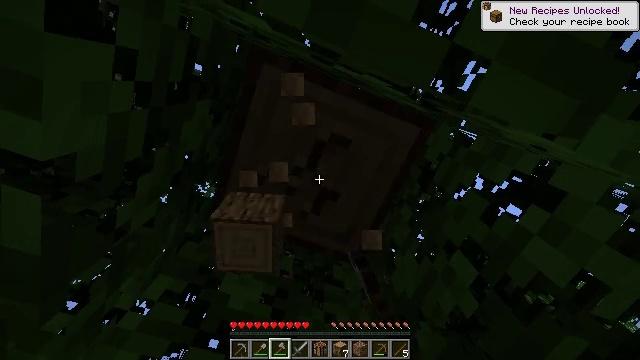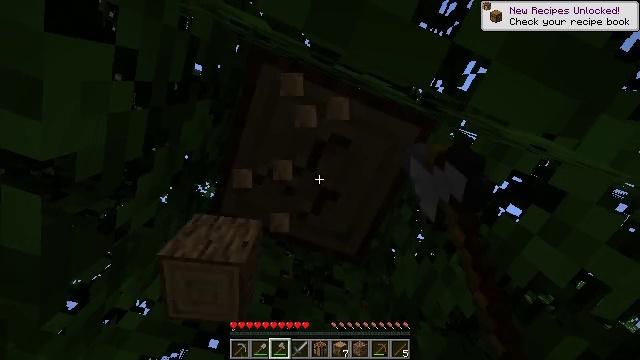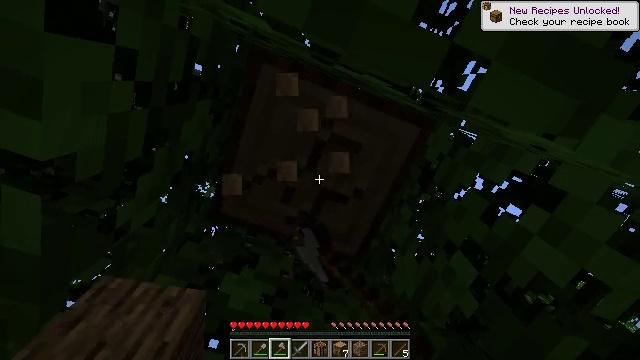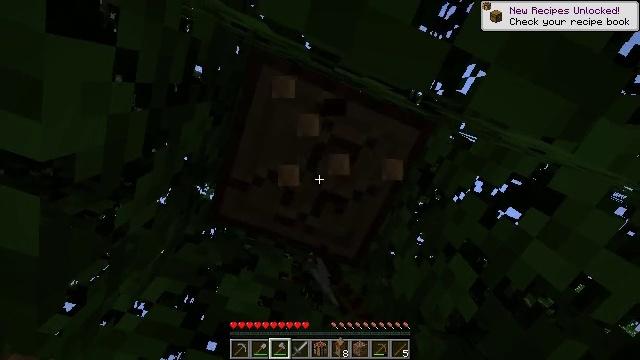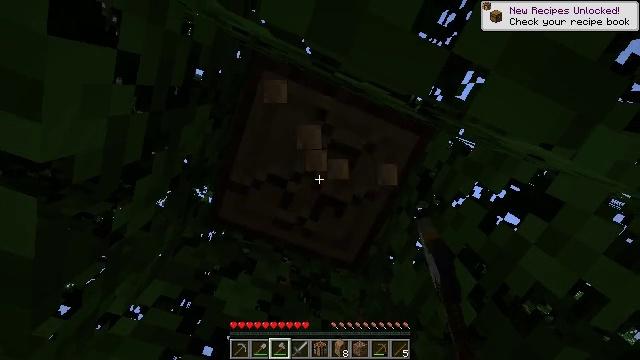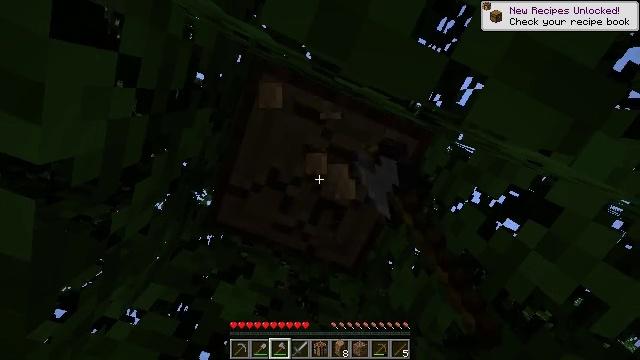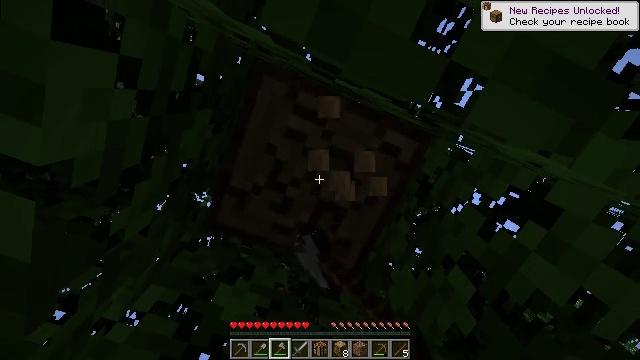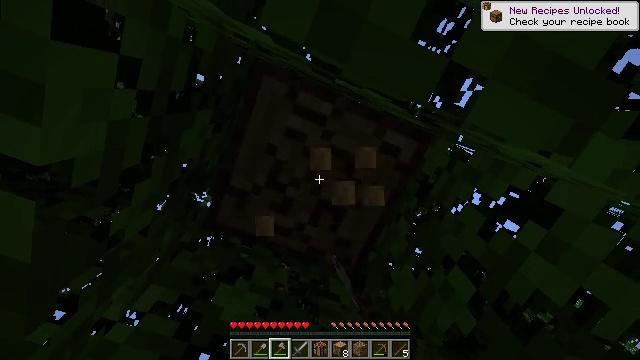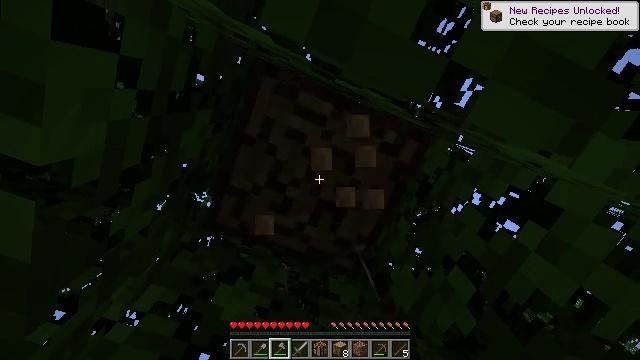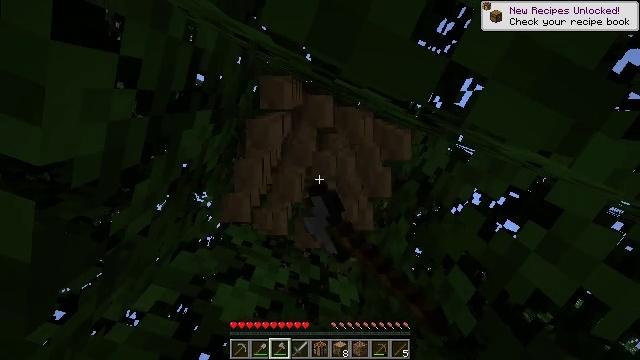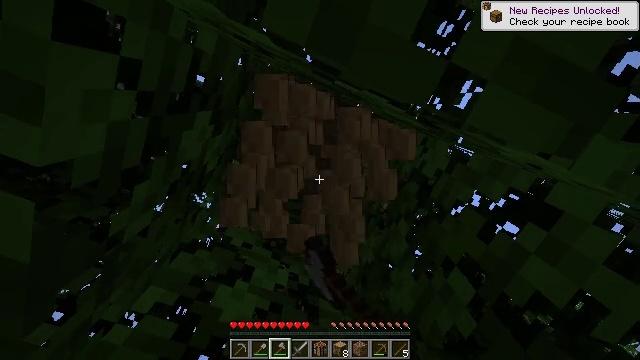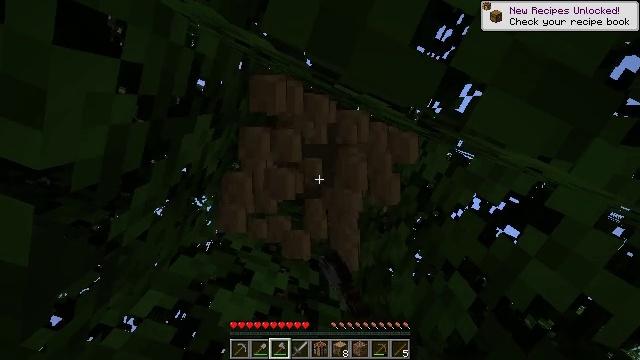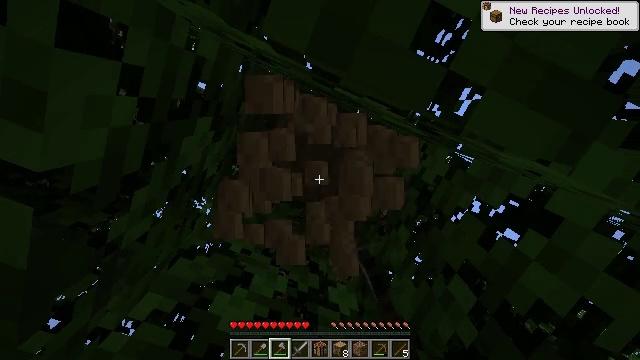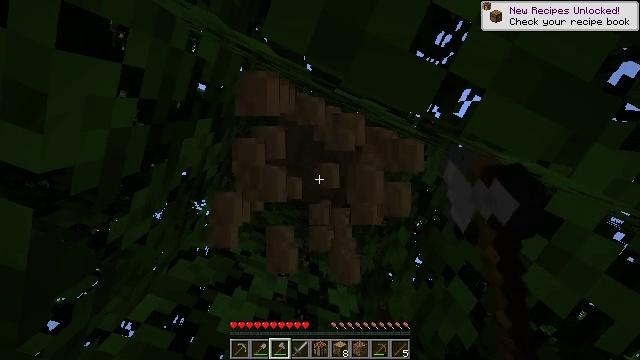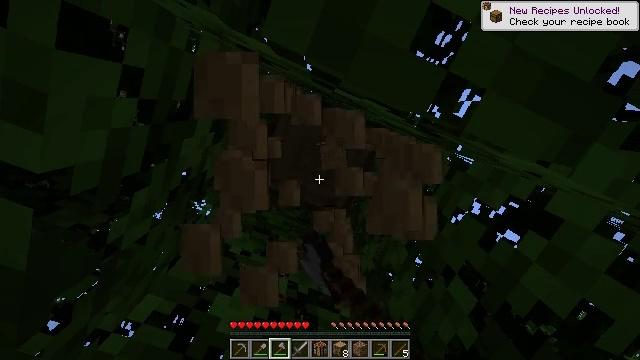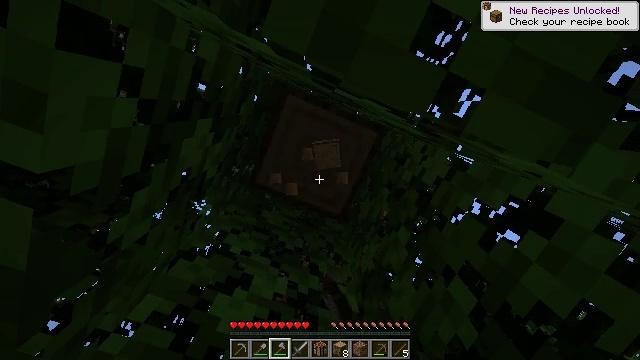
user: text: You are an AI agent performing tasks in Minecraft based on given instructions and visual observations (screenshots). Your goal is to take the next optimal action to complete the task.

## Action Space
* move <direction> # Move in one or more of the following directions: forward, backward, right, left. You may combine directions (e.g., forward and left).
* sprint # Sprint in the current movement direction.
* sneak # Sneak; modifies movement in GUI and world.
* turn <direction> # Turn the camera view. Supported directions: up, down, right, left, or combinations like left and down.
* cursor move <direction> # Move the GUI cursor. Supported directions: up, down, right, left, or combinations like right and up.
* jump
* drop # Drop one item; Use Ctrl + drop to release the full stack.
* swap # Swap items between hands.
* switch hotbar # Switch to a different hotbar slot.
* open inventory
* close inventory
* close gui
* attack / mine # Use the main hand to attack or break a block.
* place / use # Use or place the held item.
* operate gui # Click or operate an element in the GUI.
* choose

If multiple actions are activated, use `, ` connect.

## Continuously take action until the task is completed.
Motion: motion action
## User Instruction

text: Gather oak logs from trees.
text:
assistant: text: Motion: attack / mine
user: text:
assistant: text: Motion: attack / mine
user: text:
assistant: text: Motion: attack / mine
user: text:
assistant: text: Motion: attack / mine
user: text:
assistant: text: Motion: attack / mine
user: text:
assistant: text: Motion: attack / mine
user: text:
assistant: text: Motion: attack / mine
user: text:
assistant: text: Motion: attack / mine
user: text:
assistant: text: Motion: attack / mine
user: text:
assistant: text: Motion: attack / mine
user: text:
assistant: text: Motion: attack / mine
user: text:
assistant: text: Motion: attack / mine
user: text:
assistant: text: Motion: attack / mine
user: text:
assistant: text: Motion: attack / mine
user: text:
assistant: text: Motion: attack / mine
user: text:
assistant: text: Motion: attack / mine
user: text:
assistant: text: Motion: attack / mine
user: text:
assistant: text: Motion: attack / mine
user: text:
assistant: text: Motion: attack / mine
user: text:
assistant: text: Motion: attack / mine
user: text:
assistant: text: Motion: attack / mine
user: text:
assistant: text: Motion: attack / mine
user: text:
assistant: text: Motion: attack / mine
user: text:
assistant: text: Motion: attack / mine
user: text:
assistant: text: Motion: attack / mine
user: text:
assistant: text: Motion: attack / mine
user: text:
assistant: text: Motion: attack / mine
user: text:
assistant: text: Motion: attack / mine
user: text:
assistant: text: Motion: attack / mine
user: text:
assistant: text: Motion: attack / mine